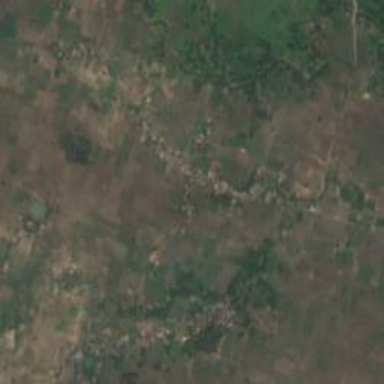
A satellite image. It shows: Village.